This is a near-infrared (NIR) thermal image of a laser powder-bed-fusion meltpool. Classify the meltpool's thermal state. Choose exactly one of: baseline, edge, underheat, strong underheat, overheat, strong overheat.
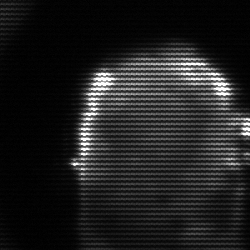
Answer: baseline